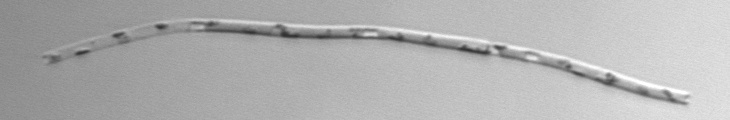
Label: Eucampia_morphytype1